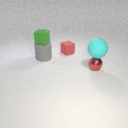
small red rubber cube behind large gray rubber cylinder